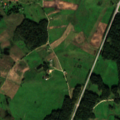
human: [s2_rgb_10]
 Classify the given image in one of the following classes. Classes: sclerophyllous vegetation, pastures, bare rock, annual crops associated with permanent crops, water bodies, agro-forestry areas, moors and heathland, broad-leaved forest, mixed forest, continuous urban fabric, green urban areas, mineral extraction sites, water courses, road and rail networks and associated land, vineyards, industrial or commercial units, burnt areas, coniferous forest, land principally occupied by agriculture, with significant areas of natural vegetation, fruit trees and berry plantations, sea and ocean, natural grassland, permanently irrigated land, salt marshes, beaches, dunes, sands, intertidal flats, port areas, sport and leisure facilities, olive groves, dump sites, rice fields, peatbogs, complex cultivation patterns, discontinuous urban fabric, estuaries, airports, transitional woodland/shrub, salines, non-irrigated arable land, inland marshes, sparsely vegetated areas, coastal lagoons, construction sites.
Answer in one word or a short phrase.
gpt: pastures, complex cultivation patterns, land principally occupied by agriculture, with significant areas of natural vegetation, mixed forest